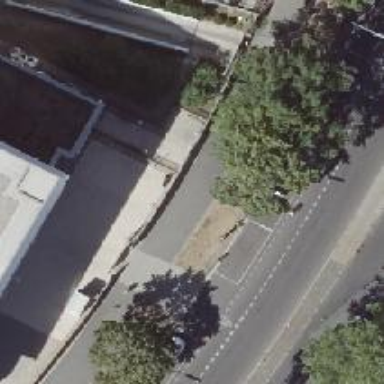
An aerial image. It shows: Sidewalk along the footway.